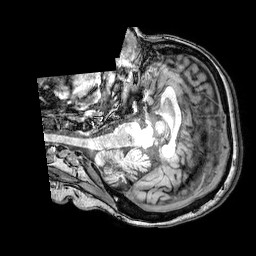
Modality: T1w
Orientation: axial
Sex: female
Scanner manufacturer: philips
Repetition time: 0.008177 s
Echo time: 0.00376 s